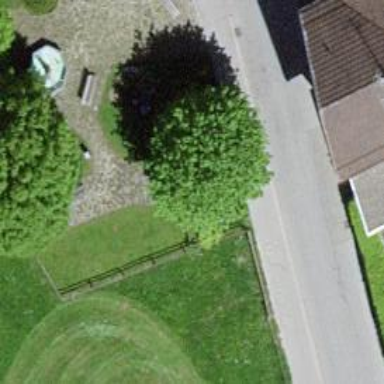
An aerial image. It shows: Bench.